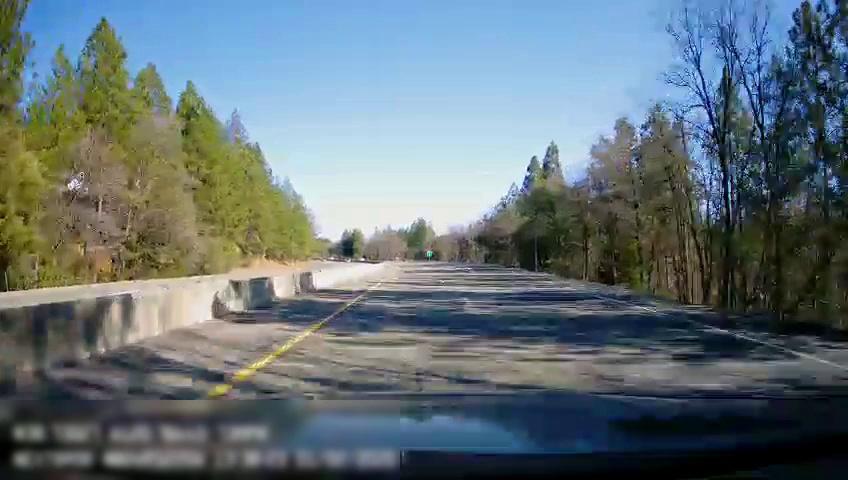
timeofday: Day
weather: Sunny
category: Drivable Space
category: Drivable Space
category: Lanes | Current Lane
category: Lanes | Current Lane
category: Lanes | Alternate Lane